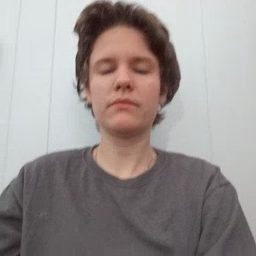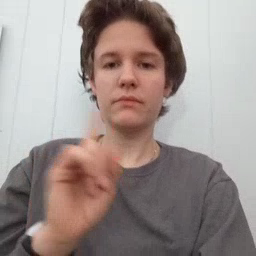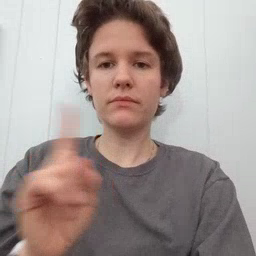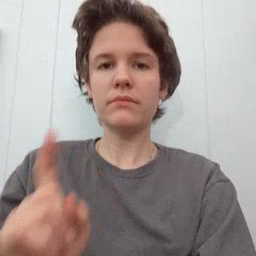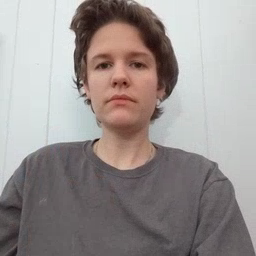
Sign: where